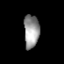
Tissue: prostate
Cell type: T cells
Senescence score: 0.6944
Nuclear area (px): 498
Mean DAPI intensity: 151.739